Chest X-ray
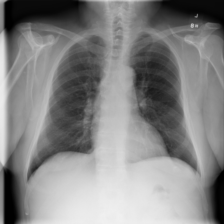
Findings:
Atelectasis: negative
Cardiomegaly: negative
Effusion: negative
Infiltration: negative
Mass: negative
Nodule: negative
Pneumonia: negative
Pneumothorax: negative
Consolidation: negative
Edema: negative
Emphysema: negative
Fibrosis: negative
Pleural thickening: negative
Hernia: negative